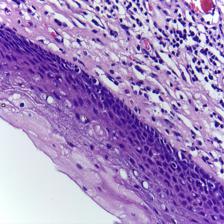
Diagnosis: Normal